Question: Instruments is showing that i get a memory leak right there:
'''
-(id) copyWithZone: (NSZone *) zone
{
Layer *copy = [[Layer allocWithZone:zone]init];
NSData *imageData = [[NSData alloc]initWithData:_image];
copy.image = imageData;
[imageData release];
return copy;
}
'''
The image property is declared as it follows:
'@property (nonatomic, retain) NSData *image;'
Here is a screenshot of instruments, to prove that i am not lying.

Anyone see a problem in there?
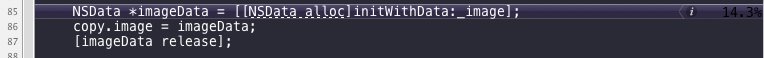
Answer: Here is how we solved it, following the instructions given <URL>.
'''
-(id) copyWithZone: (NSZone *) zone
{
Layer *copy = [[Layer allocWithZone:zone]init];
copy->_image=nil;
[copy setImage:[self image]];
return copy;
}
'''